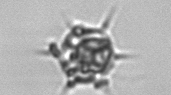
Label: Dictyocha